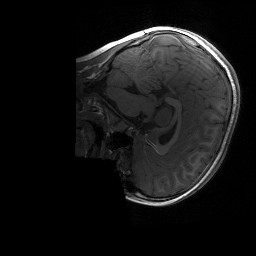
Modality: T1w
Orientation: sagittal
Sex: female
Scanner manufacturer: siemens
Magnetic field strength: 3 T
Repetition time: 1.9 s
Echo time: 0.00243 s